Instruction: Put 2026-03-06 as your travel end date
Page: home
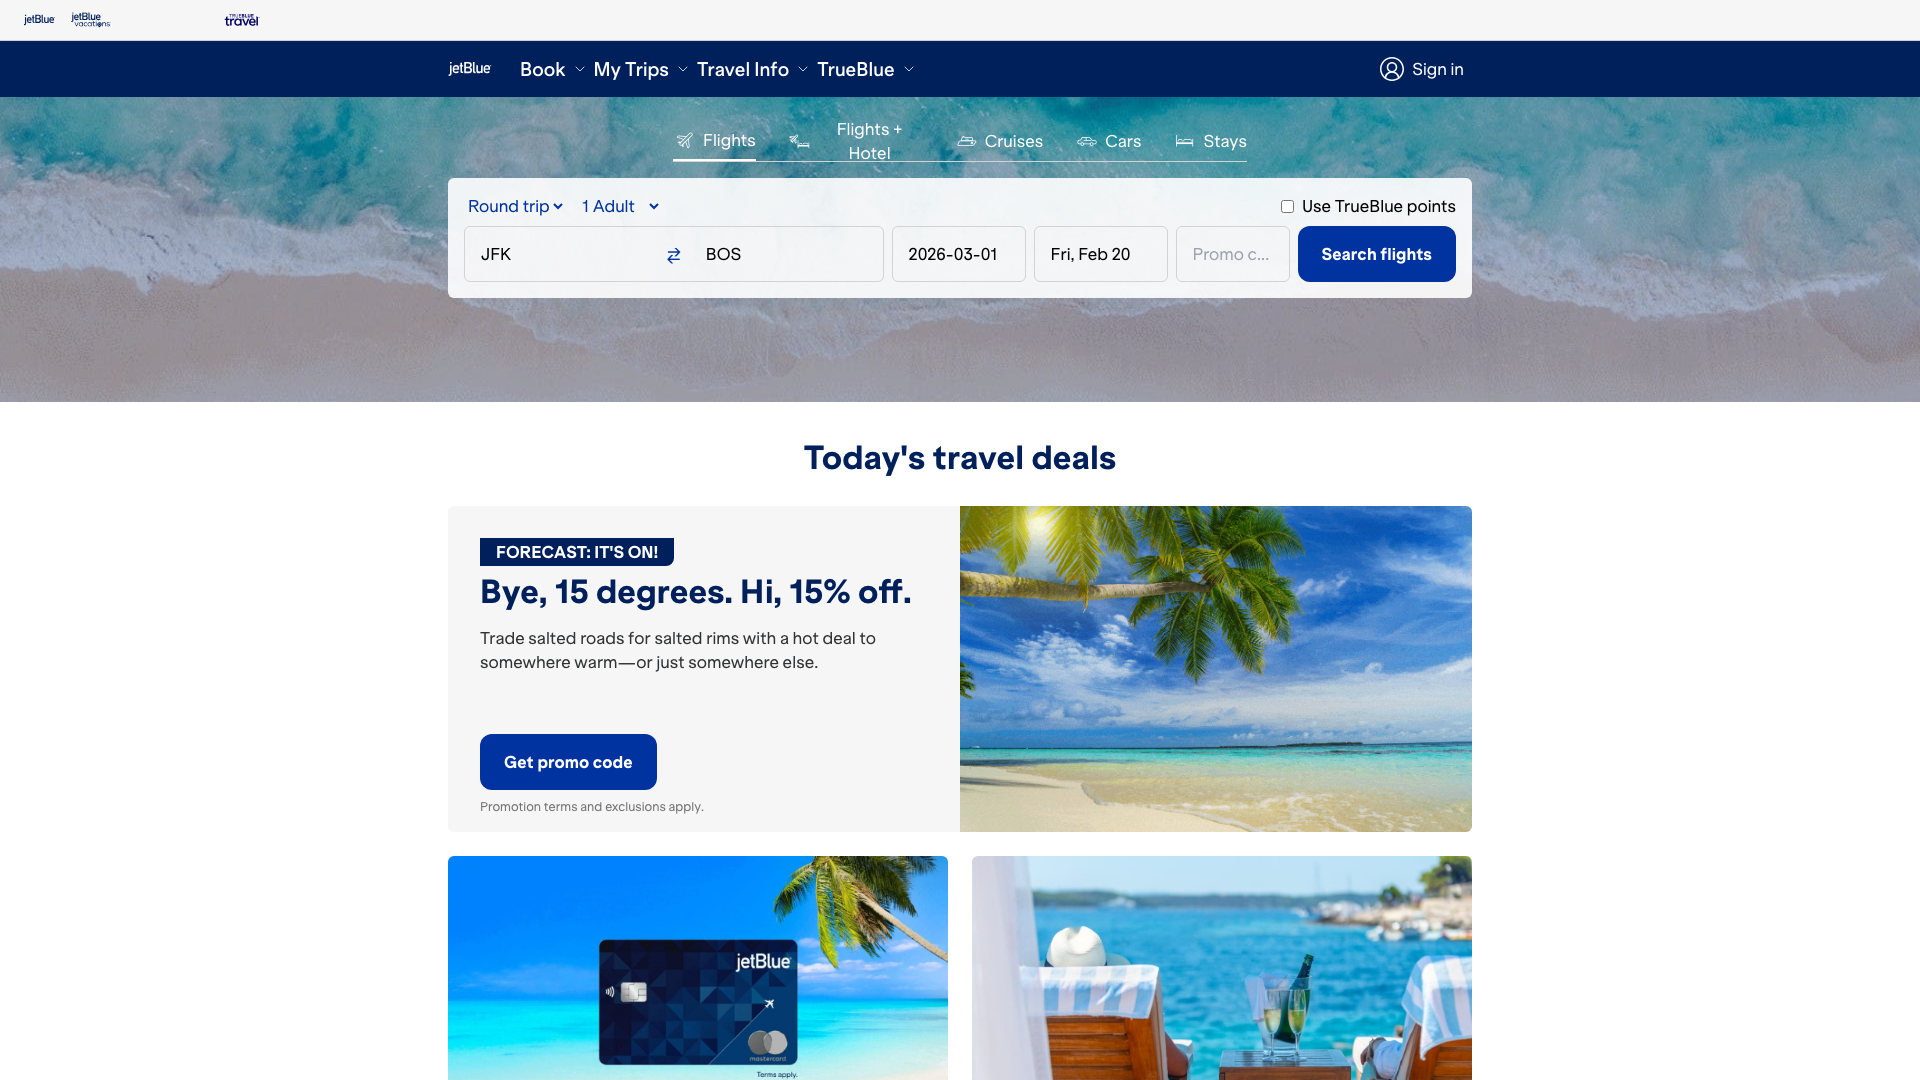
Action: type